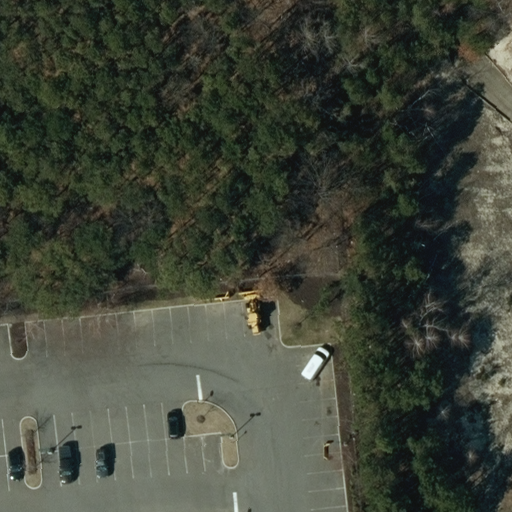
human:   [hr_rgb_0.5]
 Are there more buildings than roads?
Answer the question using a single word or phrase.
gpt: no

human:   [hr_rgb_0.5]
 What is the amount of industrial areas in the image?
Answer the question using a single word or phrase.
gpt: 1

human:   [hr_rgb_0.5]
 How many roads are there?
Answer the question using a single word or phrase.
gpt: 1

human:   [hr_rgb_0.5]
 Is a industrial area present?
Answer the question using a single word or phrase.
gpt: yes

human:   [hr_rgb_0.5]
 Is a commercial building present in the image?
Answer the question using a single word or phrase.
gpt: no

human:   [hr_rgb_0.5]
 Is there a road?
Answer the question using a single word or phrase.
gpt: yes

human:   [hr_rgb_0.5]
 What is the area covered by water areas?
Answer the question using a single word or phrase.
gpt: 0m2

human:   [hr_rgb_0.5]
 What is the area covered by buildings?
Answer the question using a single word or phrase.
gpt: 0m2

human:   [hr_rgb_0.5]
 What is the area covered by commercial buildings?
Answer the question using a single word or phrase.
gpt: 0m2

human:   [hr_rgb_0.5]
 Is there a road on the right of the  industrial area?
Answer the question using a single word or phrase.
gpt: yes

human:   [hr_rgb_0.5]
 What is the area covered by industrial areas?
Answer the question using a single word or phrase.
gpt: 10623m2

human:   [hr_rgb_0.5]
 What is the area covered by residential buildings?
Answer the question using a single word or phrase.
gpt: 0m2

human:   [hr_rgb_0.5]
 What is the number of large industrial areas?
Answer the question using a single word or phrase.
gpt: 1

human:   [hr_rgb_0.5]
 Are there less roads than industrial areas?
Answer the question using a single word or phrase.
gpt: no

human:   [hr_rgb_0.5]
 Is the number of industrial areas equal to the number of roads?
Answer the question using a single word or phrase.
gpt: yes

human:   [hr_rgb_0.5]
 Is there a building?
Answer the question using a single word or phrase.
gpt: no

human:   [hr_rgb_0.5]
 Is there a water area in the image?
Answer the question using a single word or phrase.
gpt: no

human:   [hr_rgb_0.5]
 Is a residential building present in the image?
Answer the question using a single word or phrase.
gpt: no

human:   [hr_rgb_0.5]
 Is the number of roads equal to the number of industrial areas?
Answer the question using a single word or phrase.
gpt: yes

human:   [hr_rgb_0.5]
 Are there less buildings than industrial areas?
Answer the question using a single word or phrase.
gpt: yes

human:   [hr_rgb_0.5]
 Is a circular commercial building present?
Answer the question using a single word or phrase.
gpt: no

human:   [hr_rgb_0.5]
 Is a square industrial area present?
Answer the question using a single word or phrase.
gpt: no

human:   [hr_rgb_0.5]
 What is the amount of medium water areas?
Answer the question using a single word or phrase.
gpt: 0

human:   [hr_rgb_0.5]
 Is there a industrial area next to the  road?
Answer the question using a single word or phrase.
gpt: yes

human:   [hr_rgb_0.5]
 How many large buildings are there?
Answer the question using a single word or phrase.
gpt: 0

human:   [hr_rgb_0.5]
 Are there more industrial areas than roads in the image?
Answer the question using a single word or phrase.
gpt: no

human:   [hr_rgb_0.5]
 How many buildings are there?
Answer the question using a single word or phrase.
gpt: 0

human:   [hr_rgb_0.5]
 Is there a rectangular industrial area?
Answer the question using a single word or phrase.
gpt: yes

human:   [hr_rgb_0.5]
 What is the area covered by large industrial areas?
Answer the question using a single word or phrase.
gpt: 10623m2

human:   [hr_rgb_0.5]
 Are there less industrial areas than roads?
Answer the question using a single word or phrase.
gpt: no

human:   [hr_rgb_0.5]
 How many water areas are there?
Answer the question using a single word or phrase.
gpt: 0

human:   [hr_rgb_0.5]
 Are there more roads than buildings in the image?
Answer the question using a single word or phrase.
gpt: yes

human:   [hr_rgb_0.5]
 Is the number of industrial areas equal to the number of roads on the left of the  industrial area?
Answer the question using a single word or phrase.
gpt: no

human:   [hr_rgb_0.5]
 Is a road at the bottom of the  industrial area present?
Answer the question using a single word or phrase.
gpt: yes

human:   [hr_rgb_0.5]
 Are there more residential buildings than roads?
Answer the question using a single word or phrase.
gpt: no

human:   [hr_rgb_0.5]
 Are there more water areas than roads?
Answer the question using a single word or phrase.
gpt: no

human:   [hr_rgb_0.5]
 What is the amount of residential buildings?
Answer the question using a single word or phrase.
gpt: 0

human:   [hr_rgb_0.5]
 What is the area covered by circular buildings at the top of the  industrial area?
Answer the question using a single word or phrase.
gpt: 0m2

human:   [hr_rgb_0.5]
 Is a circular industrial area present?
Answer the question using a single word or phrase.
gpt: no

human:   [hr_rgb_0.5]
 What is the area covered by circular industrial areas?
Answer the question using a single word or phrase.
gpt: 0m2

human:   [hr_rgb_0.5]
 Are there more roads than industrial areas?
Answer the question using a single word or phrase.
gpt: no

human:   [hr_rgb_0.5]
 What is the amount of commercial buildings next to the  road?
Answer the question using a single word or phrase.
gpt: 0

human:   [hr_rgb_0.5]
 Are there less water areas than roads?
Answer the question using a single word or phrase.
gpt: yes

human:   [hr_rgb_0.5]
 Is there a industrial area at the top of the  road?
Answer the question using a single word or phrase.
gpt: yes

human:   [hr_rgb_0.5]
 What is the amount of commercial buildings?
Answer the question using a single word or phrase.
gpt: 0

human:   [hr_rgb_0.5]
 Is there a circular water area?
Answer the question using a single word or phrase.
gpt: no

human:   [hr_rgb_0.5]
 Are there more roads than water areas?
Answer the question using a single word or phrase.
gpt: yes

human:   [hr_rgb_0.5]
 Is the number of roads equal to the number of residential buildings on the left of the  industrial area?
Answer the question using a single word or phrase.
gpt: no

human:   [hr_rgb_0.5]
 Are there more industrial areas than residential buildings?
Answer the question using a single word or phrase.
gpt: yes

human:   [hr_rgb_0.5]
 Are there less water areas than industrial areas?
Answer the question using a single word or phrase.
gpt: yes

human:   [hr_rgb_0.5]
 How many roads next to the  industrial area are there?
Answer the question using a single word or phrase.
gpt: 1

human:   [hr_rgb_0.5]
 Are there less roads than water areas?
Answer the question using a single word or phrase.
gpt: no

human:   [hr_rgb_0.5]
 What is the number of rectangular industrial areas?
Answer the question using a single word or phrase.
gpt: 1

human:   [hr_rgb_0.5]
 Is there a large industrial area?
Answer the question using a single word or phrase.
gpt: yes

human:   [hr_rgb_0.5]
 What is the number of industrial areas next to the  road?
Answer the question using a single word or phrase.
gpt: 1

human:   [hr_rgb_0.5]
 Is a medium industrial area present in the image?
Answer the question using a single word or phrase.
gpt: no

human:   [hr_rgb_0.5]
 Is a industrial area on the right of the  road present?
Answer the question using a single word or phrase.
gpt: no

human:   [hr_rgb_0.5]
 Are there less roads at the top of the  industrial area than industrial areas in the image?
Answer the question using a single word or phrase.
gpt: yes

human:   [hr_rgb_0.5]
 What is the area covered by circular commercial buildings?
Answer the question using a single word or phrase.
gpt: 0m2

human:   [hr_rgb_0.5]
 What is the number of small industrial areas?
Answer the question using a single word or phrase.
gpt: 0

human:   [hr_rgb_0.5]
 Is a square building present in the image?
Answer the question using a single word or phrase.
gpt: no

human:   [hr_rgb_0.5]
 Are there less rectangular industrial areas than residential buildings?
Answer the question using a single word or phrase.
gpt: no

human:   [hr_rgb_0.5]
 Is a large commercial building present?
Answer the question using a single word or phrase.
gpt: no

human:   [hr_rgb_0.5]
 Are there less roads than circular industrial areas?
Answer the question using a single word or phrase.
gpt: no